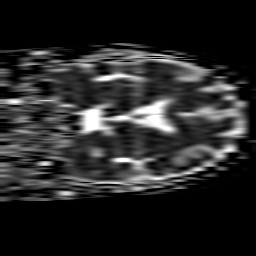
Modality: ADC
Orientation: coronal
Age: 44
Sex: male
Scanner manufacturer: philips
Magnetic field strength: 1.5 T
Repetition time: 4.624 s
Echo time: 0.07764 s